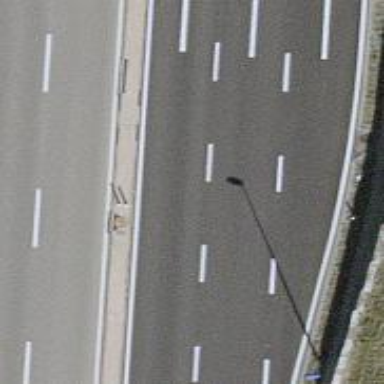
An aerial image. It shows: Trunk highway.